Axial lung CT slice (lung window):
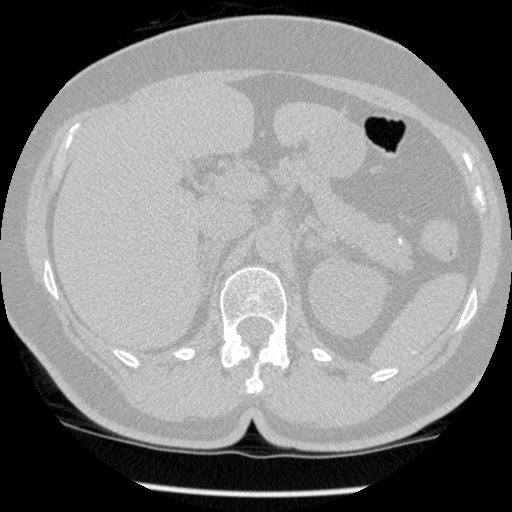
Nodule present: no